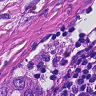
Metastatic tissue present: yes